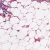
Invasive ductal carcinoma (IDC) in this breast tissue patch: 1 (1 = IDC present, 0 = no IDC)